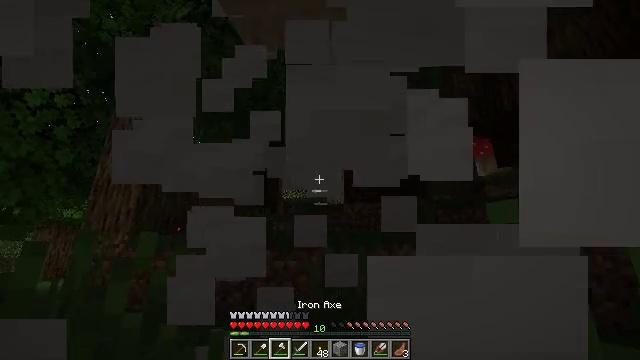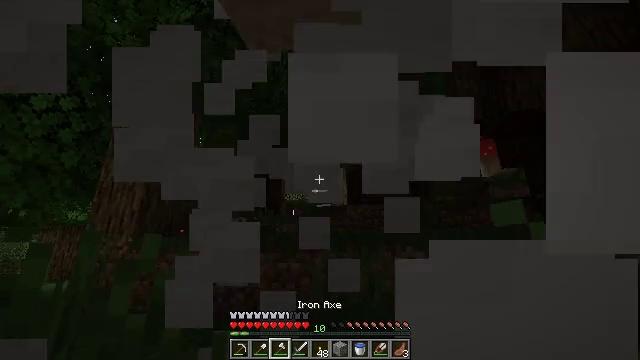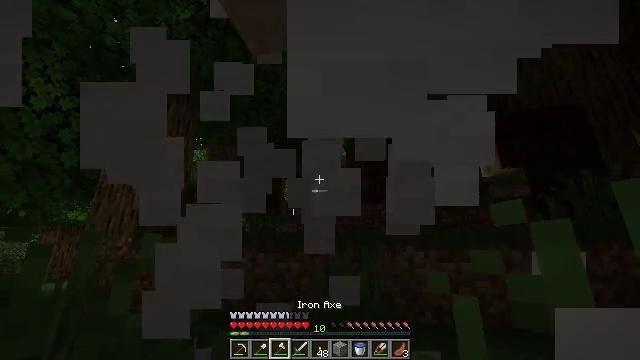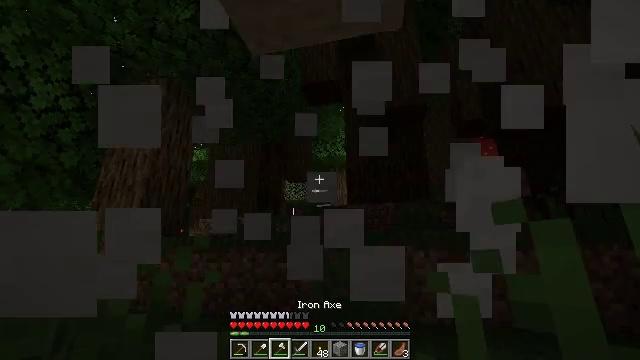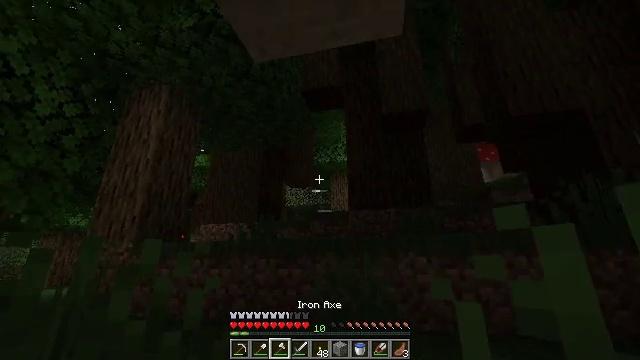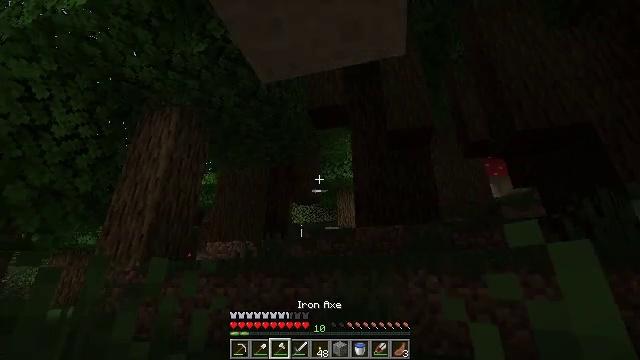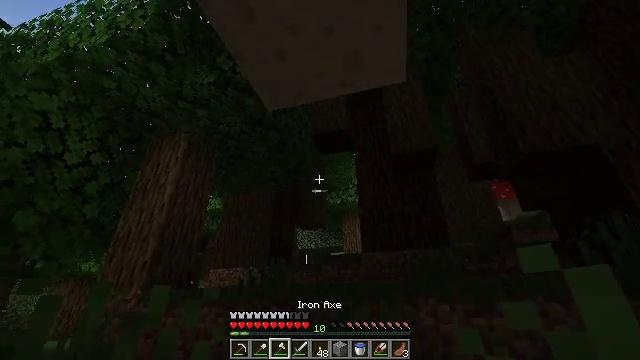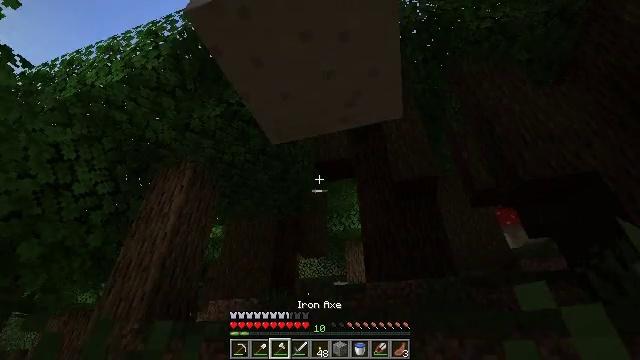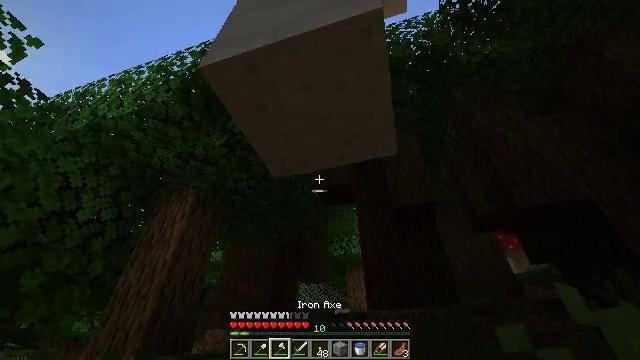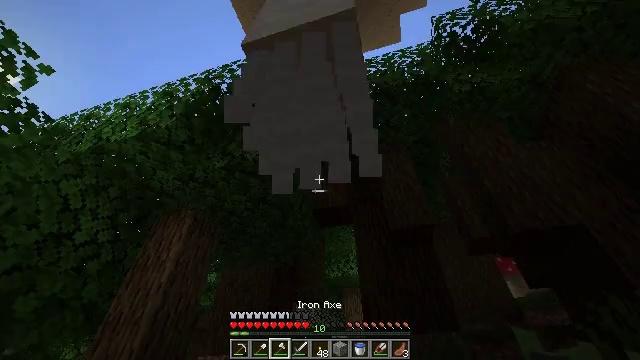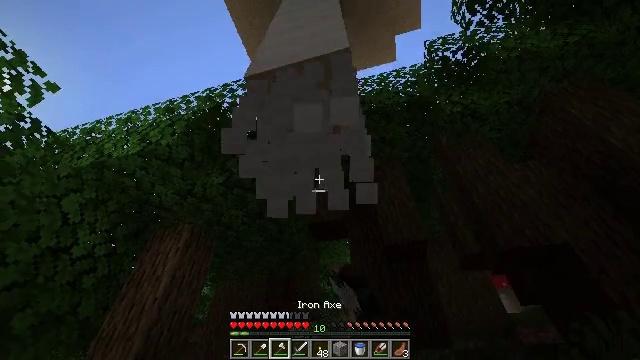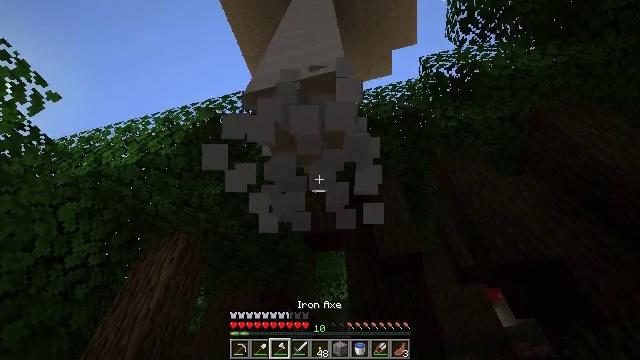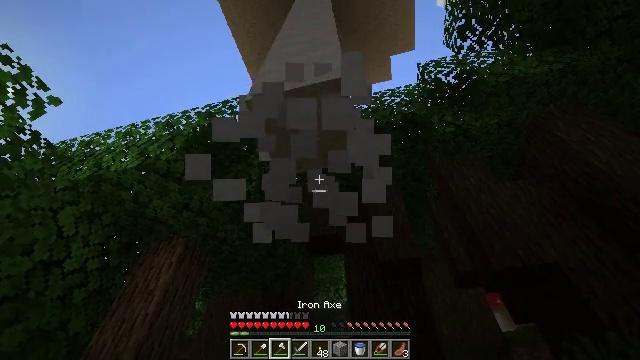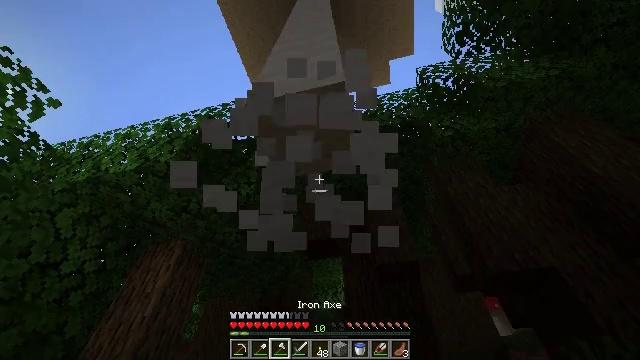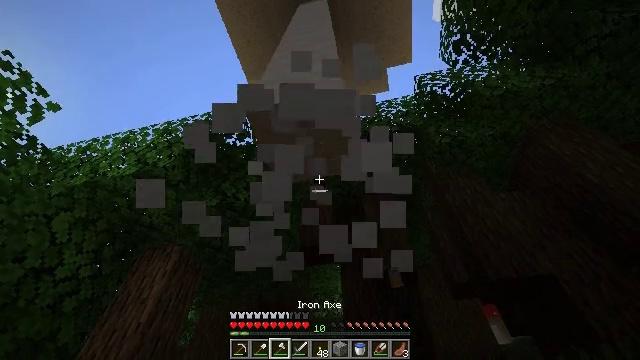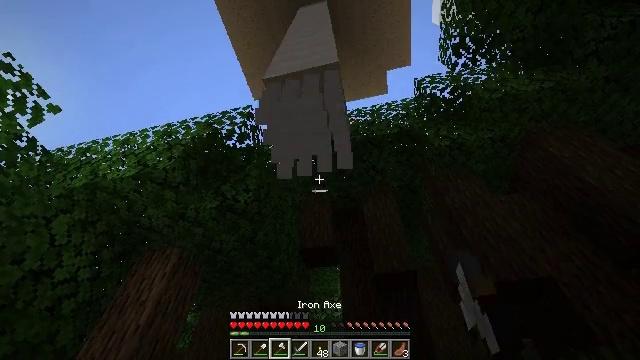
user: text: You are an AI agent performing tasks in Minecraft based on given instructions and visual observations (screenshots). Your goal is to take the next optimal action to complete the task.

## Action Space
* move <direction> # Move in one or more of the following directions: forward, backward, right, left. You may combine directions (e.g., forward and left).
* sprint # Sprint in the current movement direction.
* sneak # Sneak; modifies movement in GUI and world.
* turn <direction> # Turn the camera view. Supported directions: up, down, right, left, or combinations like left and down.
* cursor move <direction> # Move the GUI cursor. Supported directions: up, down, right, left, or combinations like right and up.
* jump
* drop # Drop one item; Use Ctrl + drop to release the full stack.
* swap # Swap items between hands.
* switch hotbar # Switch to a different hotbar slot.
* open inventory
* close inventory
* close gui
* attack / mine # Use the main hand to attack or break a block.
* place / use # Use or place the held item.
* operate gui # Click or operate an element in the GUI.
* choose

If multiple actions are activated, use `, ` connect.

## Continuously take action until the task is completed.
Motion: motion action
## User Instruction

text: Break the mushroom stem block.
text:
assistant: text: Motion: attack / mine
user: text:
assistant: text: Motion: attack / mine
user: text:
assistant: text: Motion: attack / mine
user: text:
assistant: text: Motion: turn up, attack / mine
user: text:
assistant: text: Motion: turn left and up, attack / mine
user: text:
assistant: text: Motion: turn left and up, attack / mine
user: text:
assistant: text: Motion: move back, turn up, attack / mine
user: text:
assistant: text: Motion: move back, turn up, attack / mine
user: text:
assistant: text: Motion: move back, turn up, attack / mine
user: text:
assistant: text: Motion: turn right and up, attack / mine
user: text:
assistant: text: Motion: turn right and up, attack / mine
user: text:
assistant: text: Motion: attack / mine
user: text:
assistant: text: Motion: attack / mine
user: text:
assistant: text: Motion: turn up, attack / mine
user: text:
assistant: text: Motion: attack / mine
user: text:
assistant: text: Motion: attack / mine
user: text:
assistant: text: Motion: no_op
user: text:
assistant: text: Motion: no_op
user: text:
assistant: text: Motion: no_op
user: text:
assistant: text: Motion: no_op
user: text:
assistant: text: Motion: no_op
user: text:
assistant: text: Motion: no_op
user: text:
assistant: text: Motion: no_op
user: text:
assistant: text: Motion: no_op
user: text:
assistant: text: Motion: no_op
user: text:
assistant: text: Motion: no_op
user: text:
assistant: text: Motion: turn up
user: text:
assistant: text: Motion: turn up
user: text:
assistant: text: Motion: turn up
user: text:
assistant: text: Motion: turn up